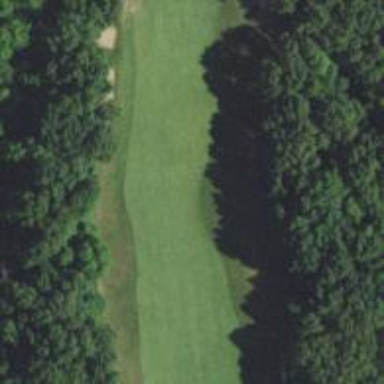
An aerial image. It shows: Golf fairway surrounded by grass.